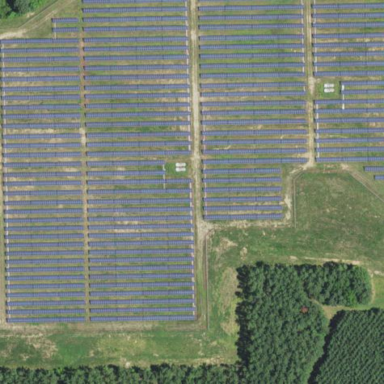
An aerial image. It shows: Solar power plant enclosed by fence. The plant generates electricity using photovoltaic technology.